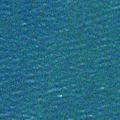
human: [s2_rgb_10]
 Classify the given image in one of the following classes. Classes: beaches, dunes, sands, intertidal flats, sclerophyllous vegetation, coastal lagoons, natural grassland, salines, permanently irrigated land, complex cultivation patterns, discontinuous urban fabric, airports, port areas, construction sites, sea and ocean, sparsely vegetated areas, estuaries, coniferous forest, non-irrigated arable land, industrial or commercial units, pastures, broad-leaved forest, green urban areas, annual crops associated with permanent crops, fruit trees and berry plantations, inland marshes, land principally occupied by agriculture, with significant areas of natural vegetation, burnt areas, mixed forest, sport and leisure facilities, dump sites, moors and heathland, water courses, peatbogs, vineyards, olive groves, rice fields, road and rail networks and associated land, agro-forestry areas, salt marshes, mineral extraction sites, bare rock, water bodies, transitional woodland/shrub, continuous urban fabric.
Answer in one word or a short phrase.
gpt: sea and ocean